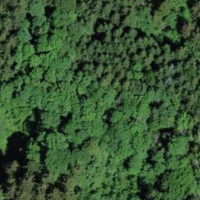
EUNIS habitat code: 44
Species observed at this site:
Galium aparine